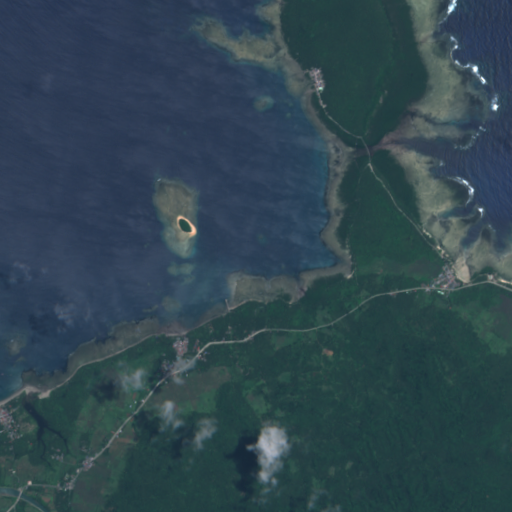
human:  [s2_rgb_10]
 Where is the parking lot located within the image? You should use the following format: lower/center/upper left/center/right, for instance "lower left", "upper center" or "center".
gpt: The parking lot is located in the center right of the image.
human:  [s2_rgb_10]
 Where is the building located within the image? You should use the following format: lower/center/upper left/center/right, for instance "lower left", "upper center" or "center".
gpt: There is no building in the image.